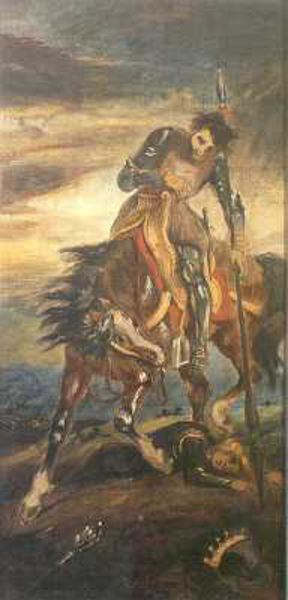
Titel: König Rodrigo
Künstler: Eugène Delacroix
Standort: Bremen
Institution: Kunsthalle Bremen
Schlagwörter: berg, blau, dunkel, gemälde, gewitter, himmel, kampf, kämpfer, mann, schatten, wolken, gelb, grün, landschaft, menschen, mädchen, ocker, sitzen, stadt, abend, braun, frau, grau, haar, licht, männer, orange, schwarz, weiss, hund, rot, tier, weg, wiese, wolke, beige, hochformat, bart, blond, kleidung, leiche, mensch, mord, tod, tot, toter, dämmerung, erde, horizont, hügel, natur, wind, sonne, haare, krone, anhöhe, pferd, reiter, blesse, fell, huf, hufe, mähne, reiten, sattel, schweif, steigbügel, zaumzeug, spanien, düster, ort, stab, berge, sonnenlicht, dorf, violett, krieg, schlacht, unwetter, wild, könig, lanze, regen, knochen, panzer, schwert, soldat, waffe, helm, ritter, rüstung, sieg, daumier, jüngling, skelett, beugen, ross, kampfhund, krieger, getötet, rötlich, ritterrüstung, siegfried, opfer, speer, kreig, schlachtross, tunika, drache, zepter, drachentöter, georg, fau, indianer, mähre, wiß, matur, zyklop, kamp, zustechen, schatteb, greco, söldner, schlechte qualität, don quichotte, wolkenwirbel, getrappel